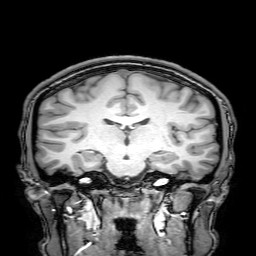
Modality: T1w
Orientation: sagittal
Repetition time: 0.00828 s
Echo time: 0.00388 s